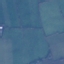
Label: Pasture